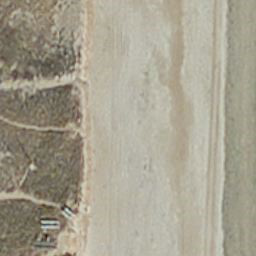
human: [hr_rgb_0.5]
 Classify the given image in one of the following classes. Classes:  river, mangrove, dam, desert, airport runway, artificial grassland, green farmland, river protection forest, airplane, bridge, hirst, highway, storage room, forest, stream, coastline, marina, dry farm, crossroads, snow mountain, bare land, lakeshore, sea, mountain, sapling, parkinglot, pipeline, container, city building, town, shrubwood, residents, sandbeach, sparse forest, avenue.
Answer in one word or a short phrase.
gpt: sandbeach